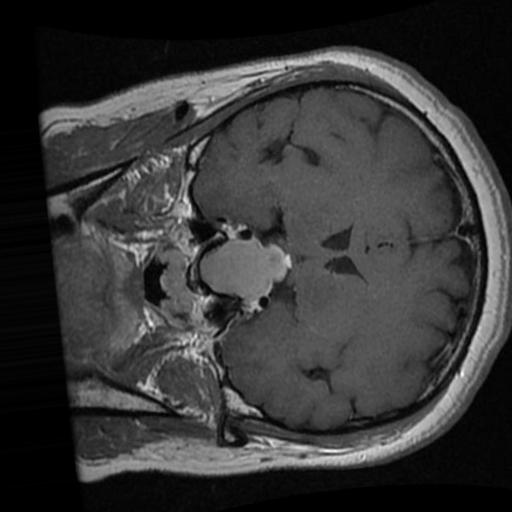
Label: brain_tumor